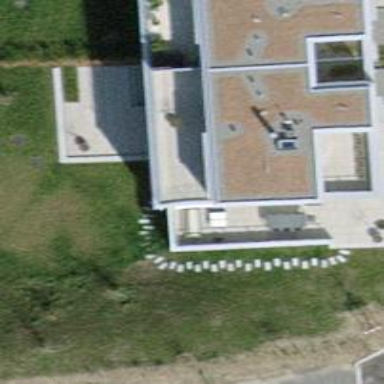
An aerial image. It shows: Semi-detached house with flat roof.